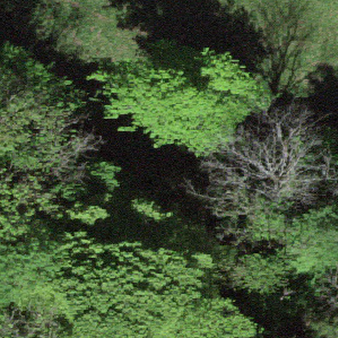
Label: other